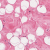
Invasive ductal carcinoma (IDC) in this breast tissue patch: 0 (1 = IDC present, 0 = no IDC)